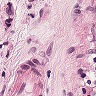
Metastatic tissue present: yes